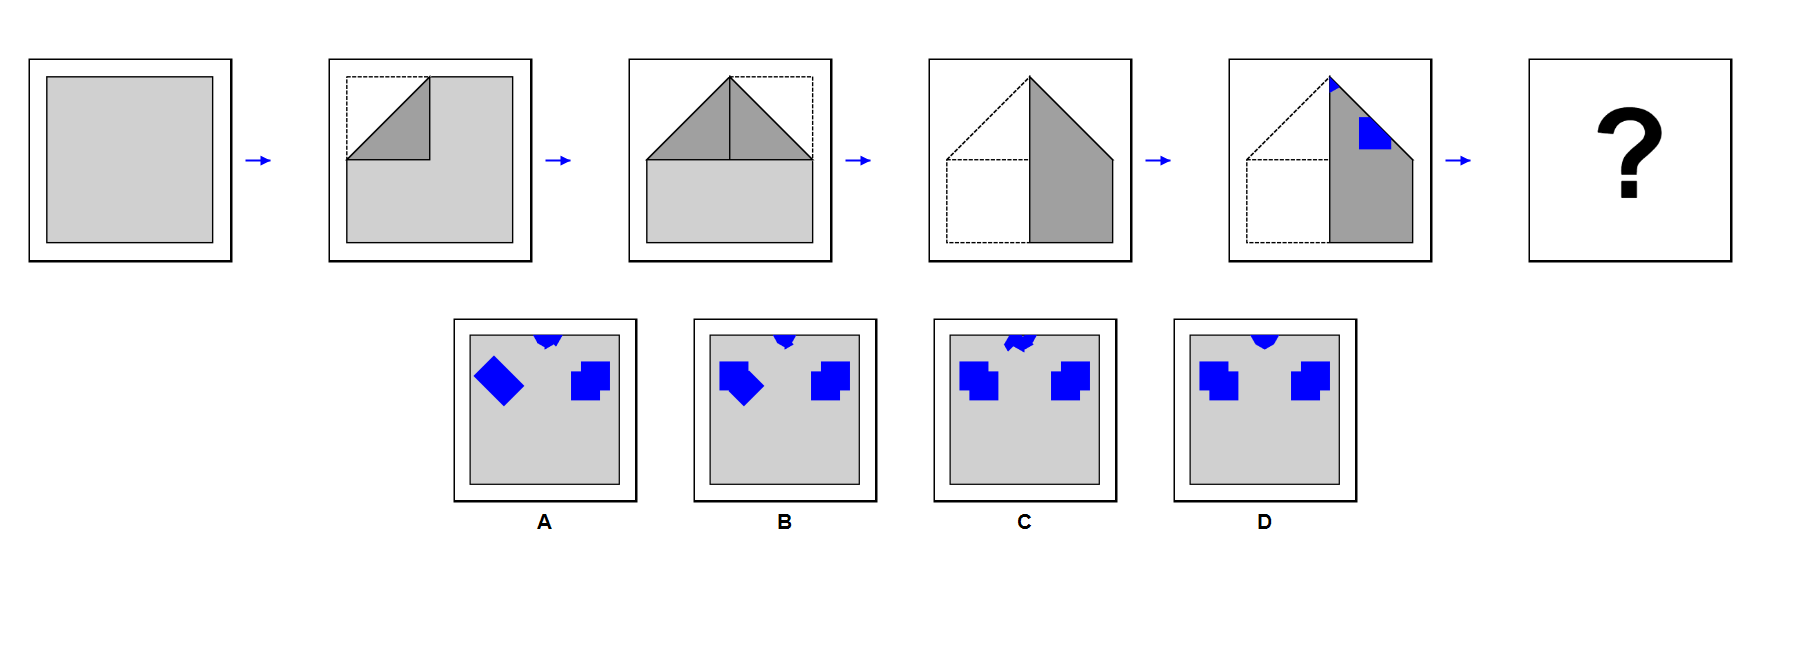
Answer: D